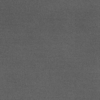
Label: dusty